Question: I have been learning about collision in phisics programming , and i have one big doubt.
Thinking in spheres , when one sphere collision with 2 at the same time, i thought that the forces magnitude that makes the boths spheres move , must be divided by 2 . But when i'm programming it , i always see that one sphere has more speed than the second , cause the way im programming it it collision first with one that with the another . Let's show an image to draw clearly the problem:

At first it detect the red sphere .
Then the collision is detected , and the force magnitude is like there was only one sphere.
Then it detects orange sphere , and the force magnitude is less than first one.
Any idea of what must i use to programm this ,or if i'm having any missconception?
:
Furthermore , if you help me searching for a mechanism that makes this happen nicely i would give you 50+ more .
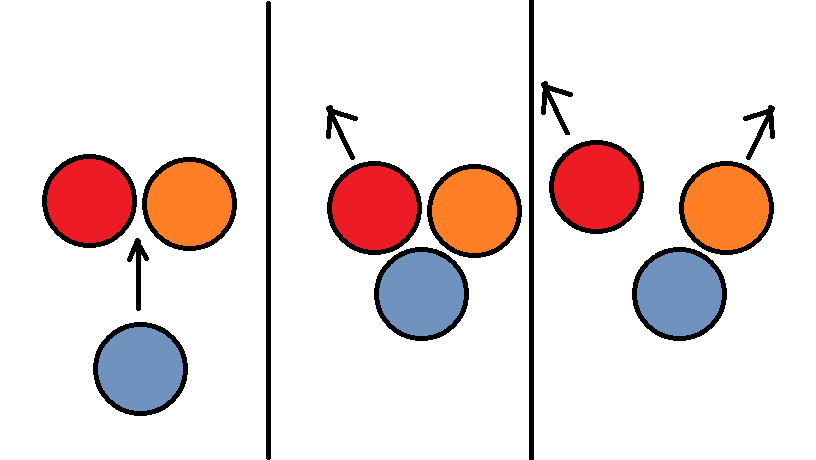
Answer: The problem is that for a two body collision, conservation of energy and momentum are basically sufficient for determining the outcome, but for a three body problem this is no longer the case. Even if you do do what Mark and Daren suggest, and determine all colliding bodies within a timestep, it doesn't really get you anywhere, because 1) you still won't know how to move the objects after the collision; and 2) the primary question in how many objects to consider during each collision isn't the timestep but the deformation of the objects, and if you treat this correctly the sequence of updating within a timestep wont matter. For example, if you have very soft objects, they will probably be in contact for many timesteps, and very hard objects only a few timesteps.
A good answer to this problem is a bit tricky, and the reason for this is contained in your bonus question, that is, . The mechanism is basically just the things you're not considering in your simplified problem: deformation of the objects, slip, rotation, etc, but these will generally be dominant issues in three body collision.
What you do depends entirely on how much accuracy you need. You could just pretend that all collisions are either between two objects, or a third hitting two is always exactly symmetric (which is a very rare event). As a more accurate start you could just consider that they are deformable objects, assume that each collision has a moment in time when everything is maximally deformed, and what are the forces that result from these deformations, and send things off based on these forces (F=dp/dt). Other approximations could be made though, say just dividing up the momentum transfer based on which one is hit first, and give this an amount proportional do (the amount of deformation)/(the distance to the next object), or some such thing.